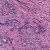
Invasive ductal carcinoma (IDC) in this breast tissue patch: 1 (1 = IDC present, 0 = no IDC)